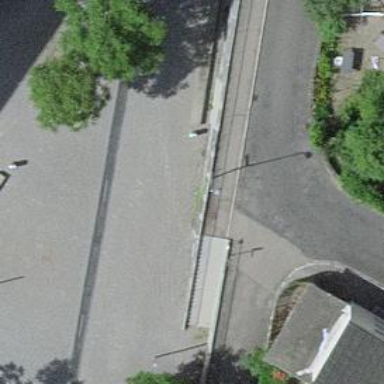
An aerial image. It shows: Concrete steps.